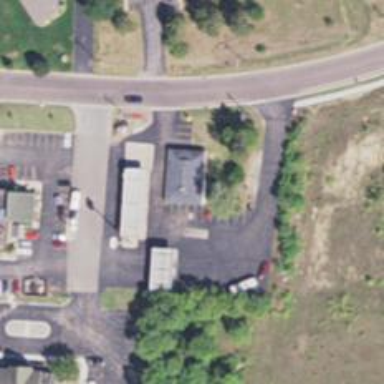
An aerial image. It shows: Convenience shop.